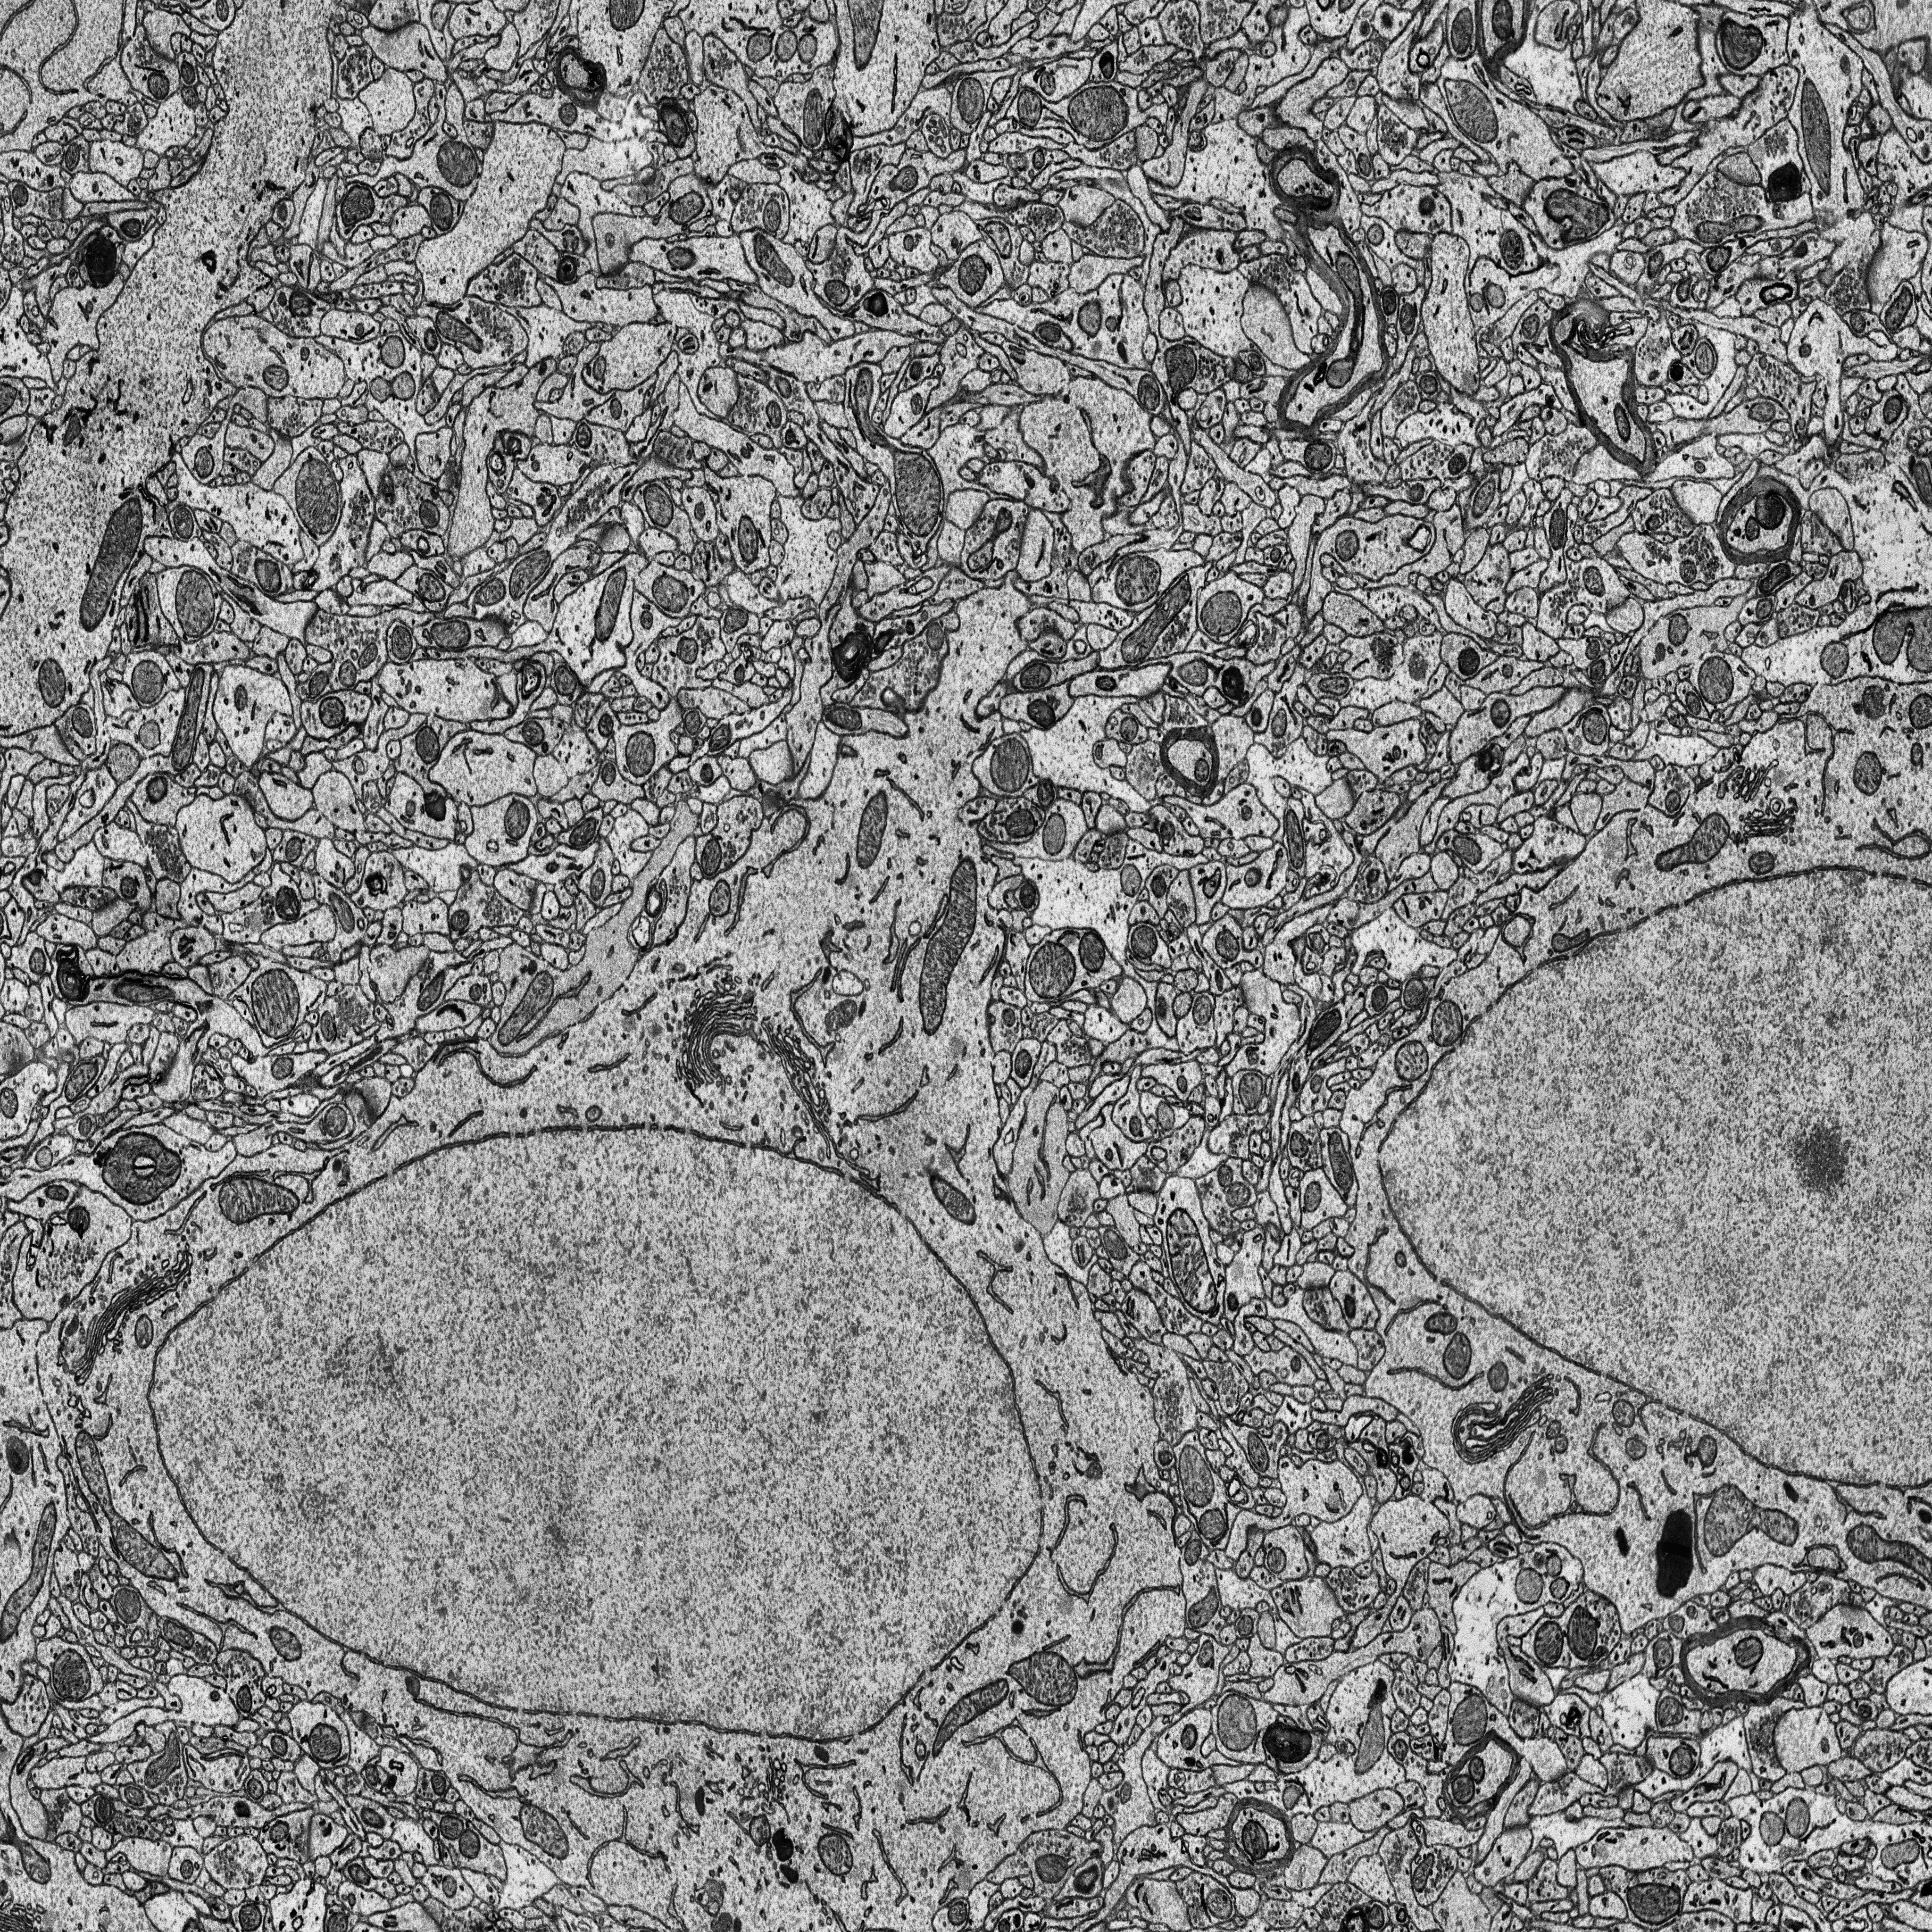
Electron microscopy slice of rat cortex tissue
Slice depth (z): 362
Mitochondria instances in slice: 362